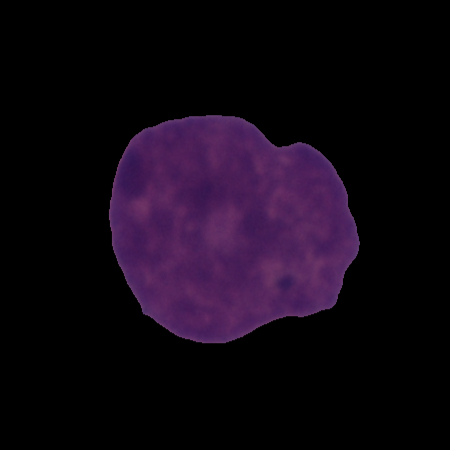
Label: cancer